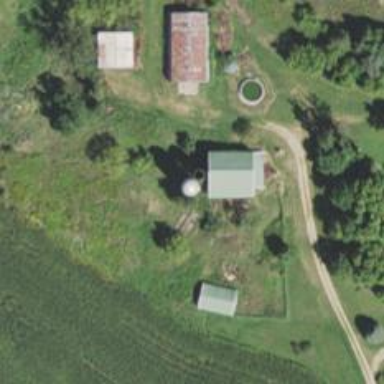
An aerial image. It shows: Silo.